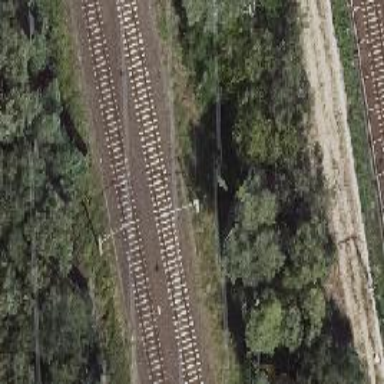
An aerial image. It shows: Railway signal.